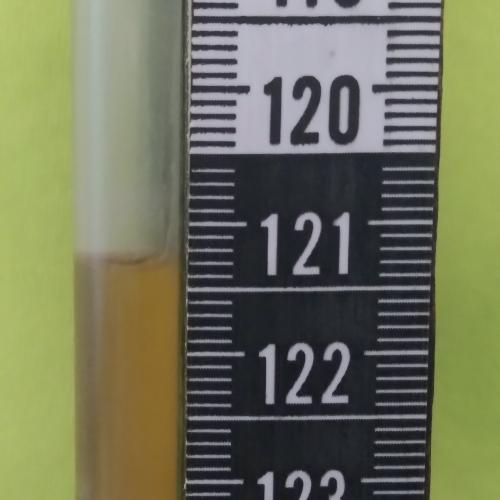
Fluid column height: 121.3 cm